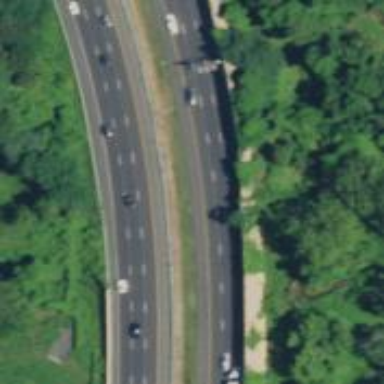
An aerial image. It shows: Motorway.